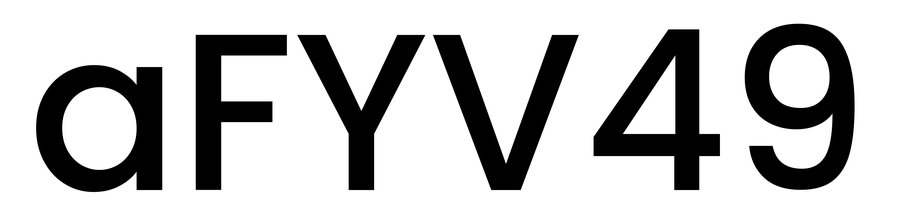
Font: Poppins-Medium